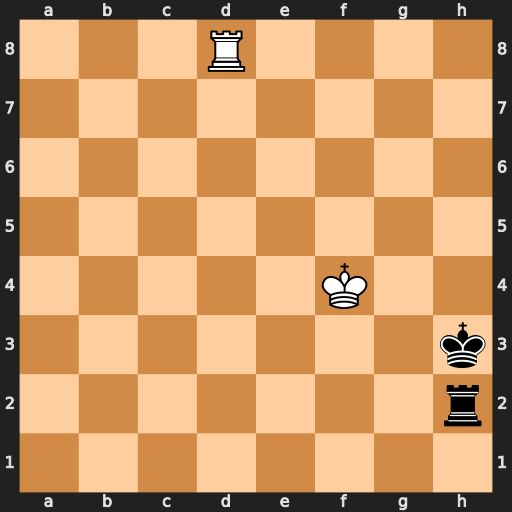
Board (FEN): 3R4/8/8/8/5K2/7k/7r/8
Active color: w
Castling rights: -
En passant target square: -
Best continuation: Kf3 Kh4 Rh8+ Kg5 Rxh2